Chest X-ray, AP view. Patient: 41 years old, sex M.
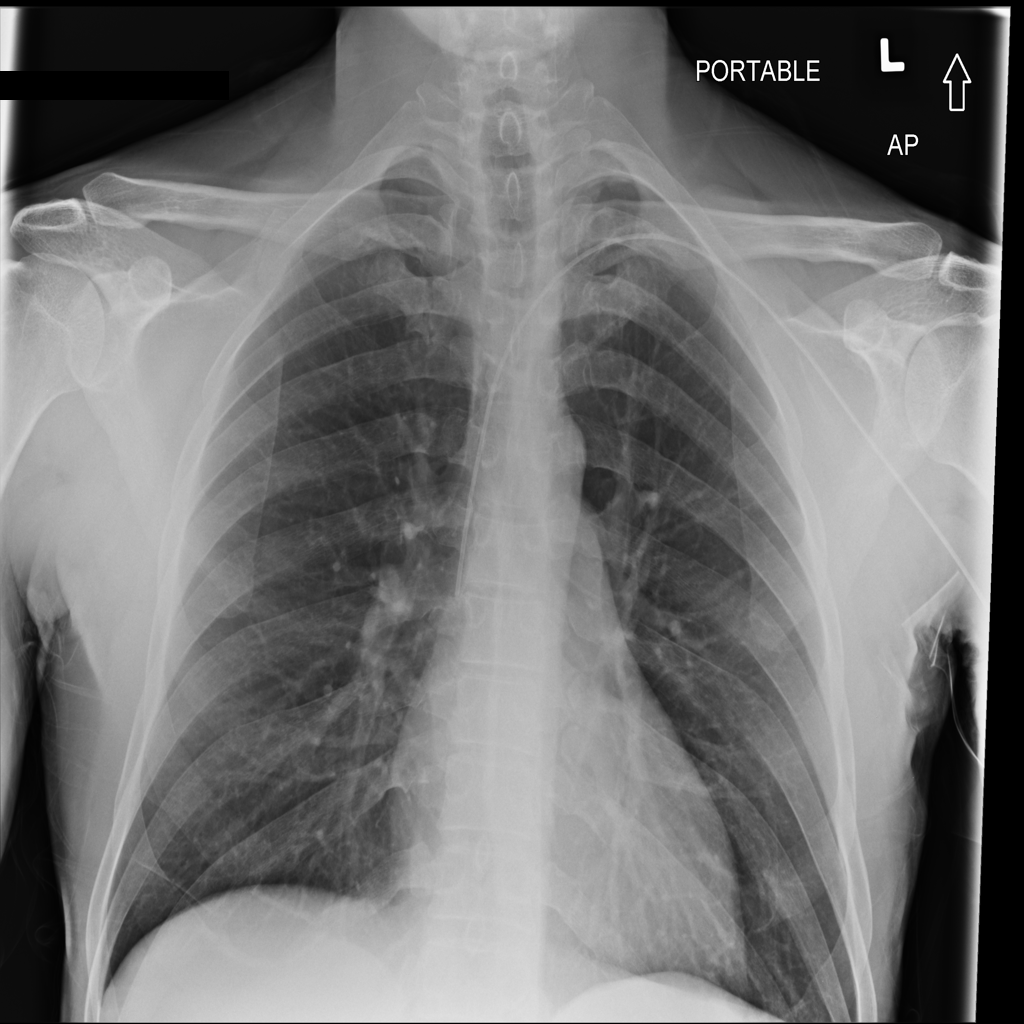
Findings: No Finding